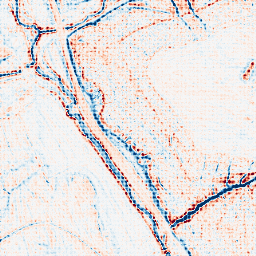
Category: edge_preserving
Decomposition family: anisotropic_diffusion
Decomposition parameters: iterations: 10
kappa: 100
gamma: 0.15
Upsampling method: sinc_blackman
Upsampling parameters: scale: 4
kernel_size: 4
Upsampling scale: 4